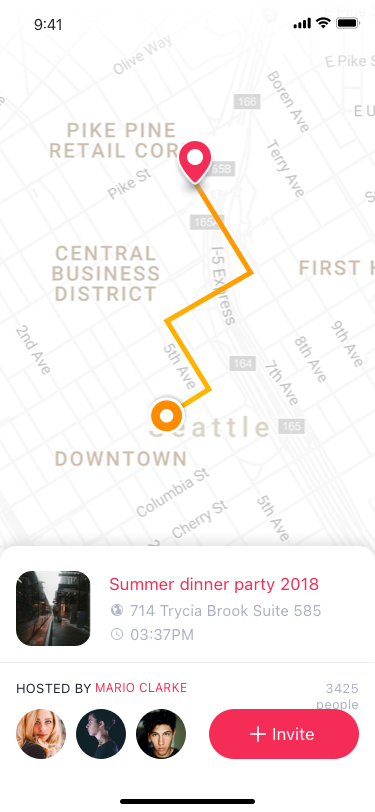
Text in this UI design:
Summer dinner party 2018
714 Trycia Brook Suite 585
03:37PM
Hosted by
3425  people
Mario Clarke
Invite